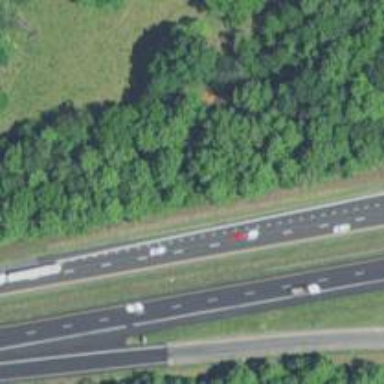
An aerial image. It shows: Asphalt motorway.